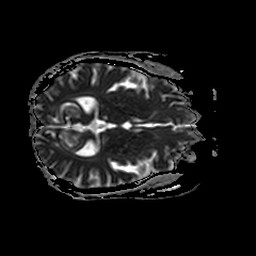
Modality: ADC
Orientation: axial
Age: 47
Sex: female
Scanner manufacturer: philips
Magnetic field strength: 3 T
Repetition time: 3.078 s
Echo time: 0.076 s